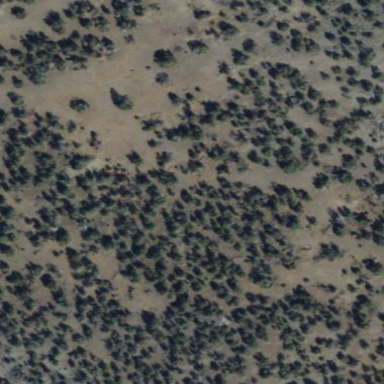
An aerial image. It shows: Patch of scrub vegetation.